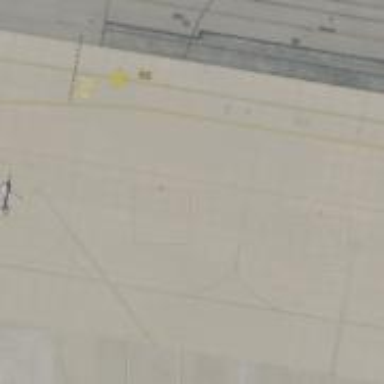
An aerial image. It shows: Image showing helipad at airport.